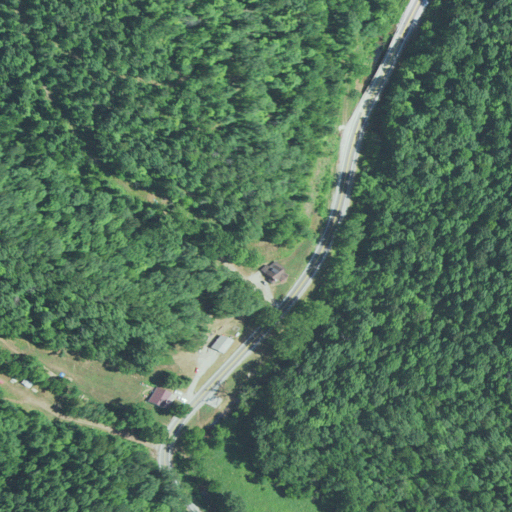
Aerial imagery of valley in West Virginia named Snyder Hollow containing deciduous forest, mixed forest, open development, low intensity development, pasture, and medium intensity development